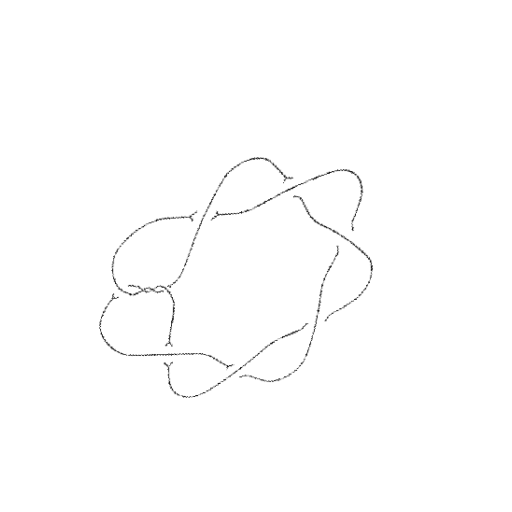
Crossing number: 10